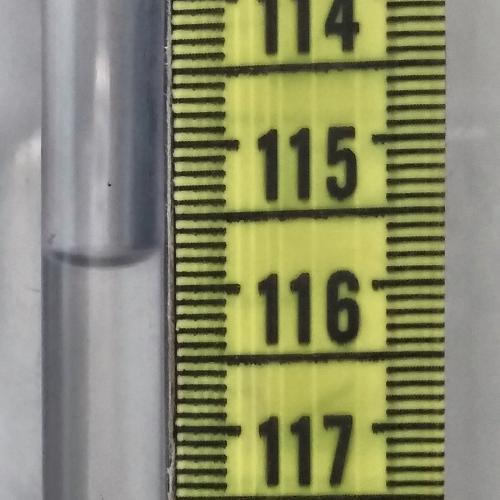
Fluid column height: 115.8 cm